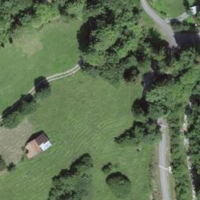
EUNIS habitat code: 44
Species observed at this site:
Colchicum autumnale